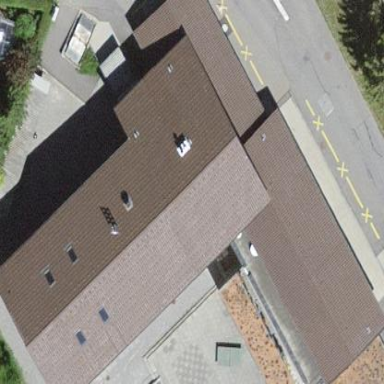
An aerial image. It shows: School building.